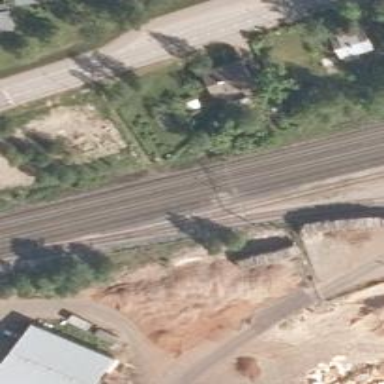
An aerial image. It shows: Railway track with continuous electrified contact lines.